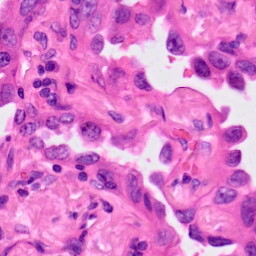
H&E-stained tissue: Lung